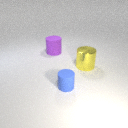
large yellow metal cylinder behind small blue rubber cylinder